Brain MRI, t2w sequence, axial 2D slice.
Patient: age 33, sex M, weight 90 kg, height 1.9 m
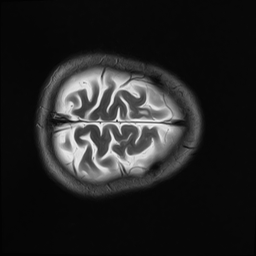